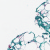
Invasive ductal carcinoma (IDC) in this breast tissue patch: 0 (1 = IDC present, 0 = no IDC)